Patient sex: M
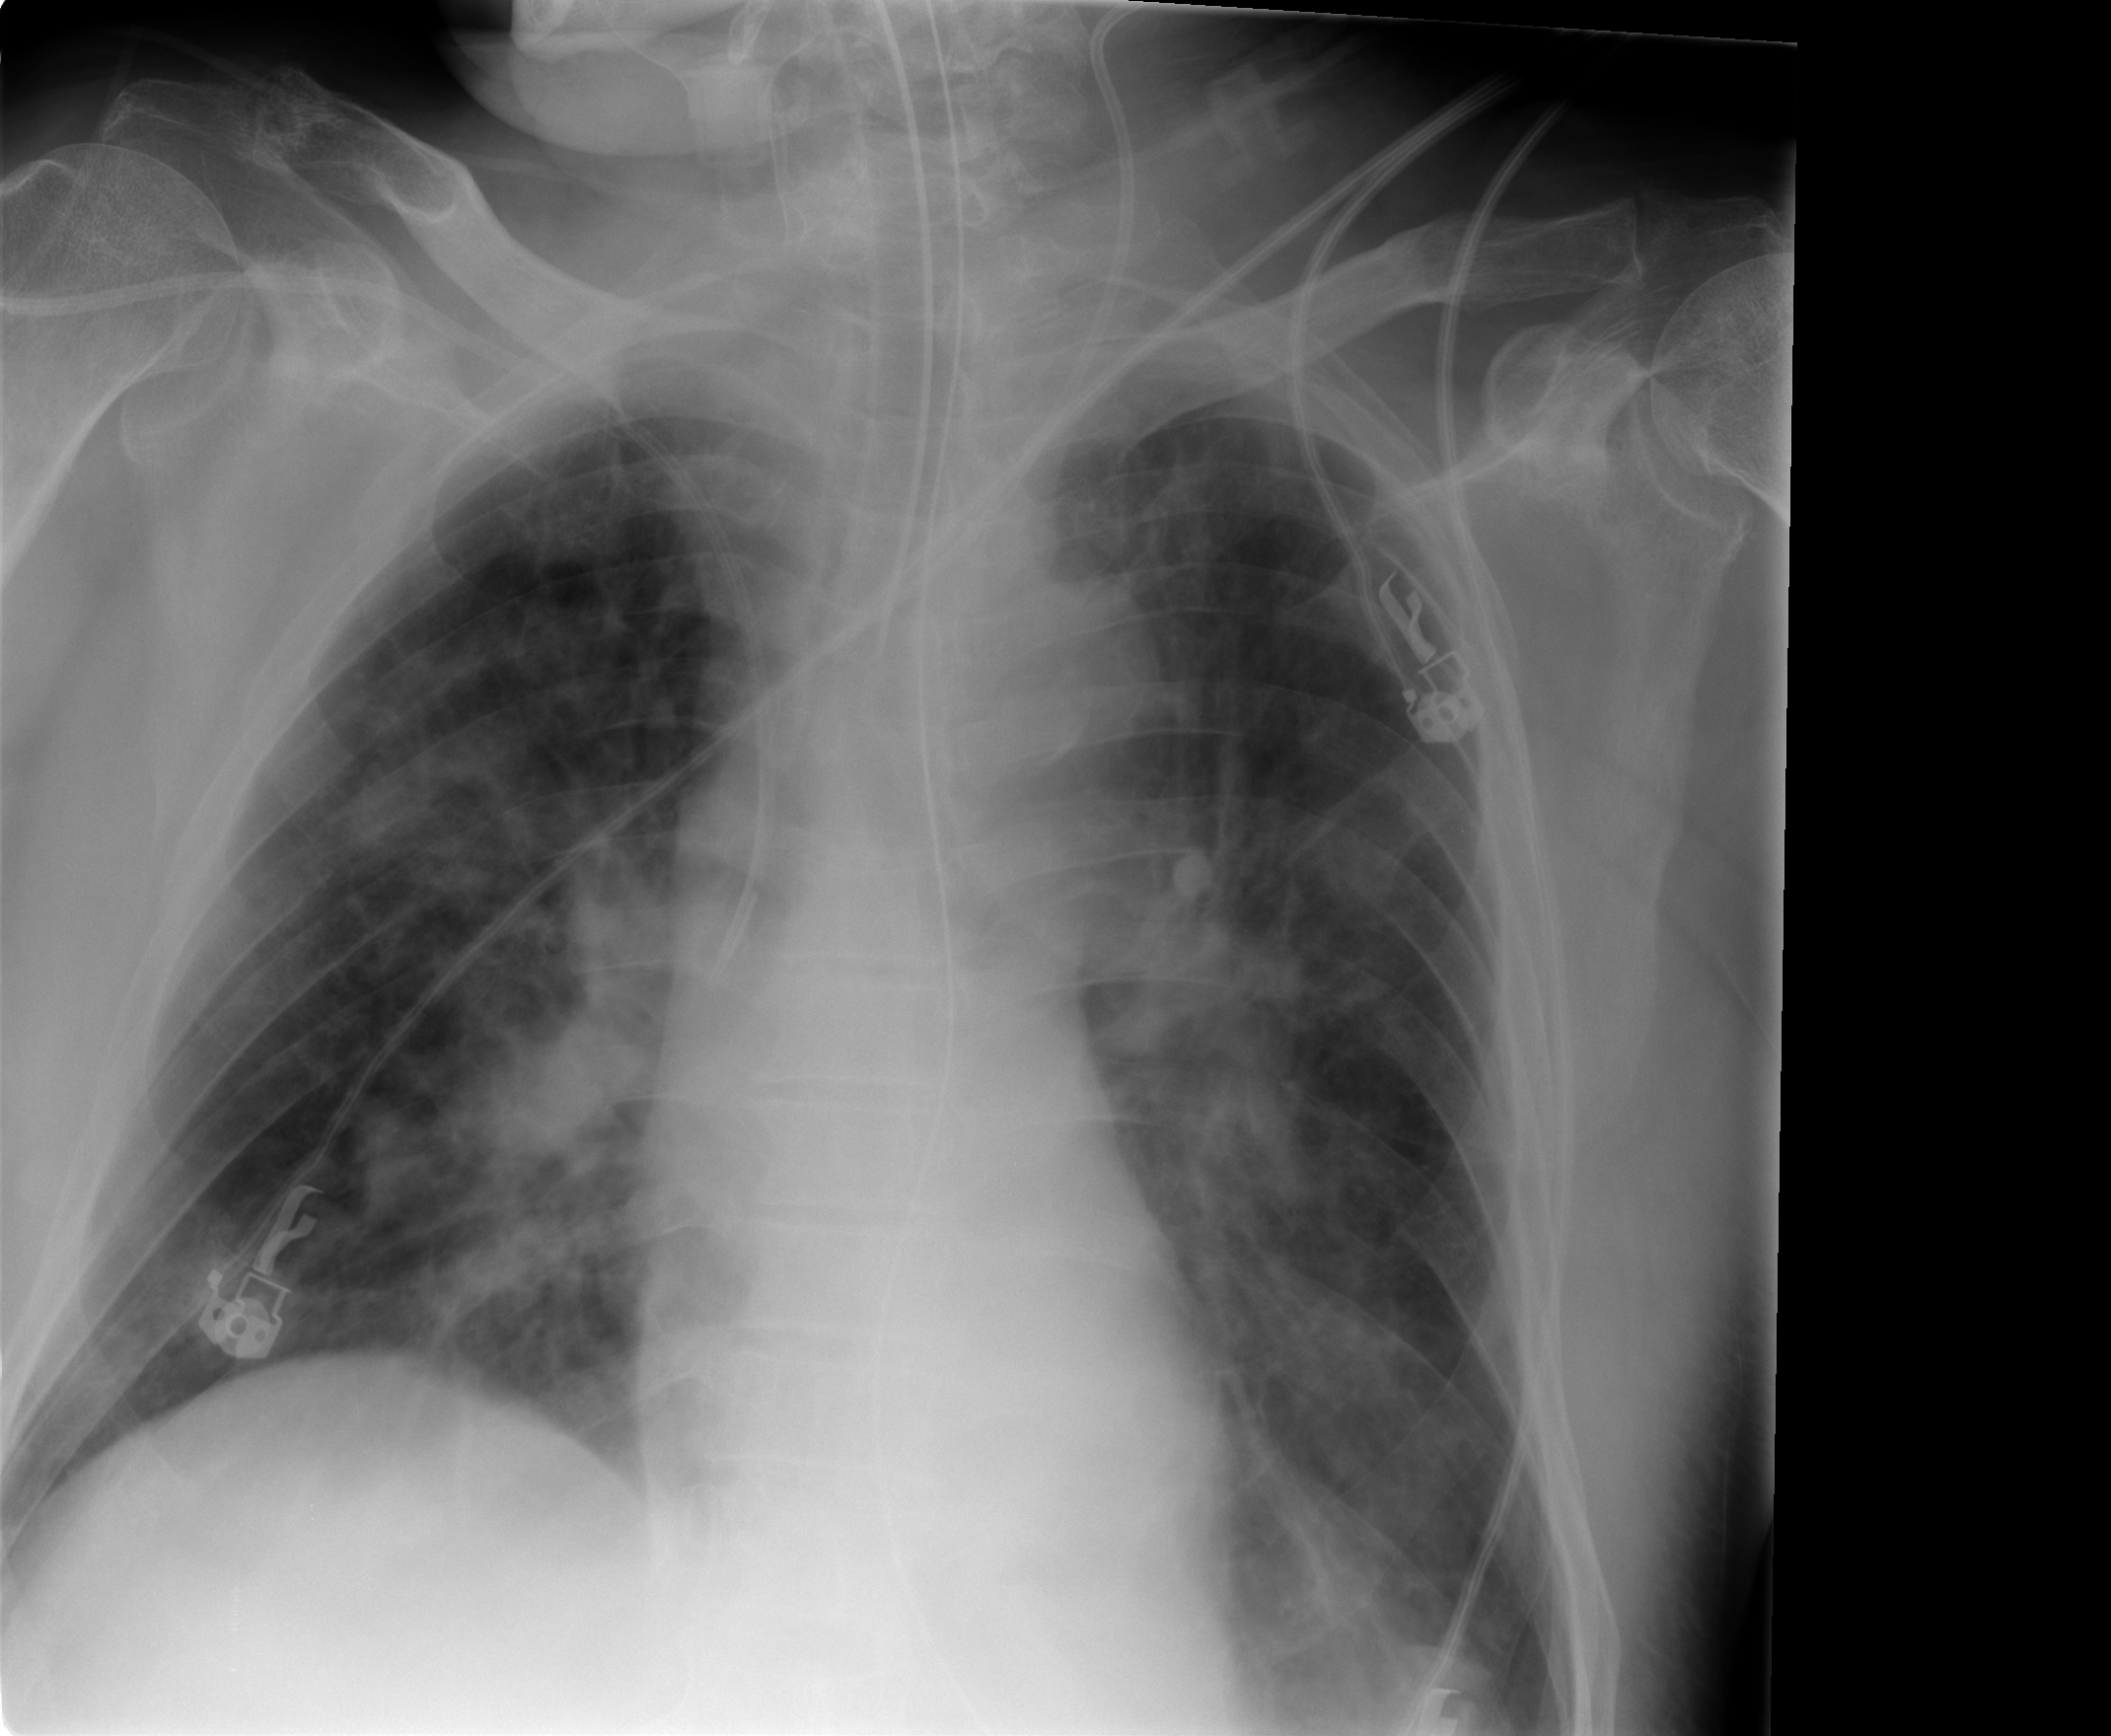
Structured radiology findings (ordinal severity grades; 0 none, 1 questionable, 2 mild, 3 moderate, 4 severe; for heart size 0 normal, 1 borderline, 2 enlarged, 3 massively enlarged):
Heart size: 0
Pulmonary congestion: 2
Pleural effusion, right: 0
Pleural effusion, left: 0
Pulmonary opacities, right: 2
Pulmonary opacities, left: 1
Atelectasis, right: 2
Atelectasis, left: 2